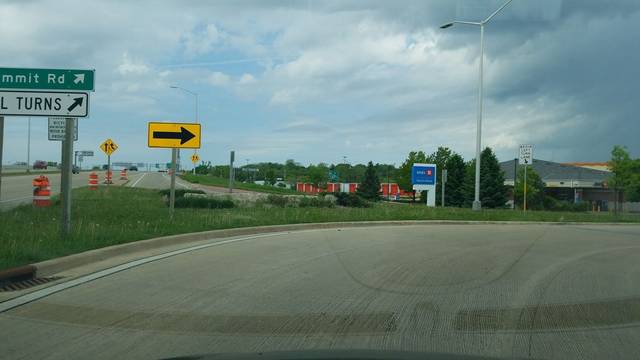
Region: United States
Coordinates: 43.035, -89.456